Question: I'm trying to first drop the index and then the PK (because ultimately I'm gonna need to do a truncate on this table).
Here's a screen shot of this table and constraints:

Here are the 2 constraints (code obtained from clipboard after I right-click them and do a create to clipboard in SQL 2008):
(the Primary Key)
'''
ALTER TABLE [dbo].[Entry] ADD CONSTRAINT [PK_Entry_Id] PRIMARY KEY CLUSTERED
(
[Id] ASC
)WITH (PAD_INDEX = OFF, STATISTICS_NORECOMPUTE = OFF, SORT_IN_TEMPDB = OFF, IGNORE_DUP_KEY = OFF, ONLINE = OFF, ALLOW_ROW_LOCKS = ON, ALLOW_PAGE_LOCKS = ON) ON [PRIMARY]
GO
'''
(supposedly this is the create index code, after I do a right-click create to clipboard..but it's the same exact code! not sure why):
'''
ALTER TABLE [dbo].[Entry] ADD CONSTRAINT [PK_Entry_Id] PRIMARY KEY CLUSTERED
(
[Id] ASC
)WITH (PAD_INDEX = OFF, STATISTICS_NORECOMPUTE = OFF, SORT_IN_TEMPDB = OFF, IGNORE_DUP_KEY = OFF, ONLINE = OFF, ALLOW_ROW_LOCKS = ON, ALLOW_PAGE_LOCKS = ON) ON [PRIMARY]
GO
'''
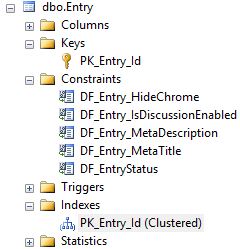
Answer: Dropping the primary key should drop the index as well as the index was automatically created when you created the primary key.
You only need to drop the Foreign Key constraints when you need to truncate a table. This is to make sure there are no tables dependent on it.